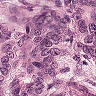
Metastatic tissue present: yes